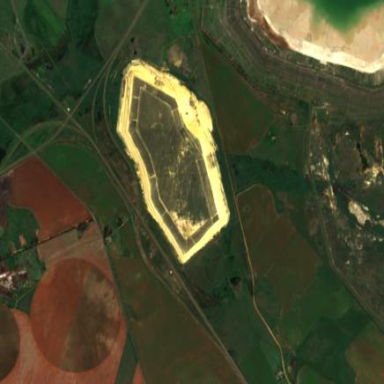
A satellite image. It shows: Industrial area designated as landfill with tailings.